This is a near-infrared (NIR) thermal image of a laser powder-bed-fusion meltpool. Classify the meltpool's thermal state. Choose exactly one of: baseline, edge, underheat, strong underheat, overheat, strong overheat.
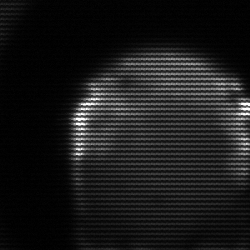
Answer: edge